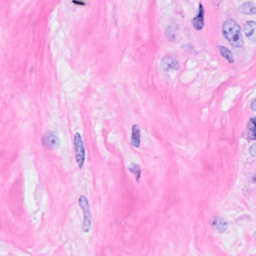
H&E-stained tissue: Breast